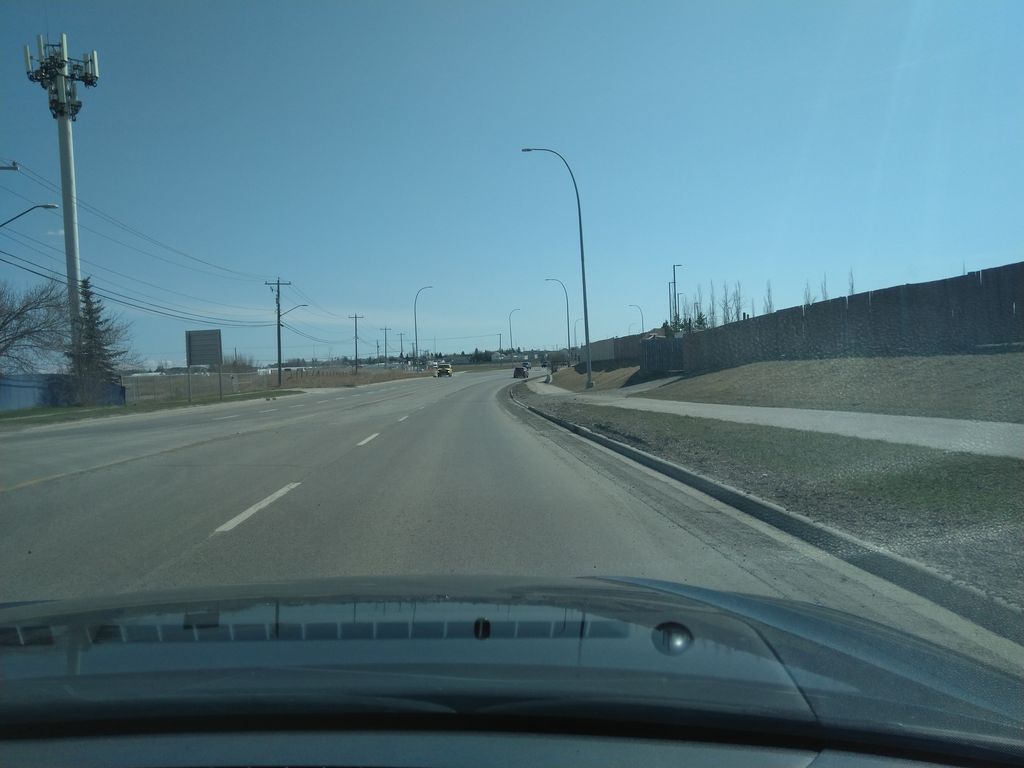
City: calgary